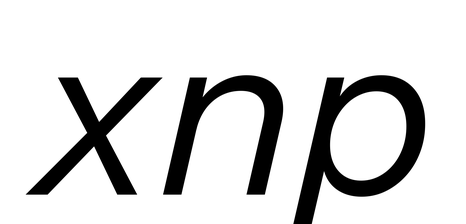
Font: InstrumentSans-Italic_Italic